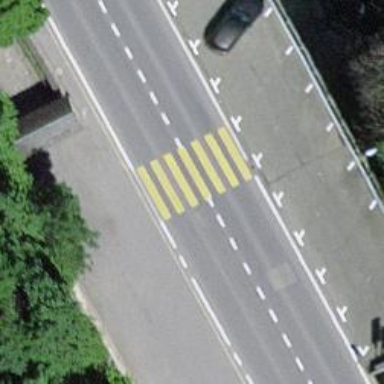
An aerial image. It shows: Uncontrolled zebra crossing on the road.